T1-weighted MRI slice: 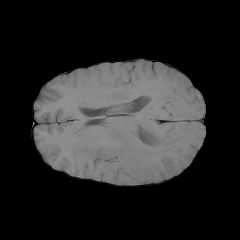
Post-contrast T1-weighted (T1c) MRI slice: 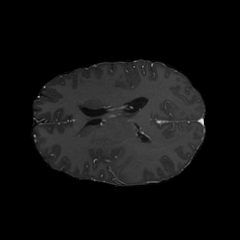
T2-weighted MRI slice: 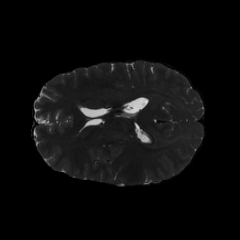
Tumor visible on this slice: no